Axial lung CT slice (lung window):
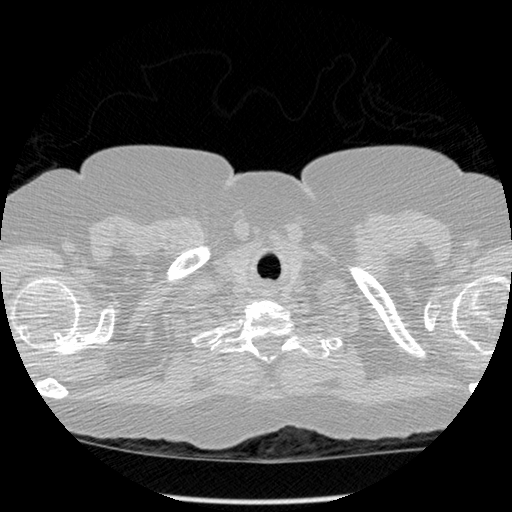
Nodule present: no